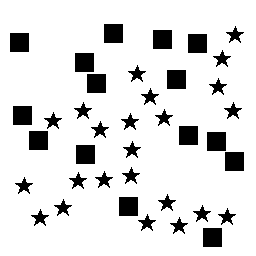
Squares: 15
Triangles: 0
Stars: 23
Total shapes: 38